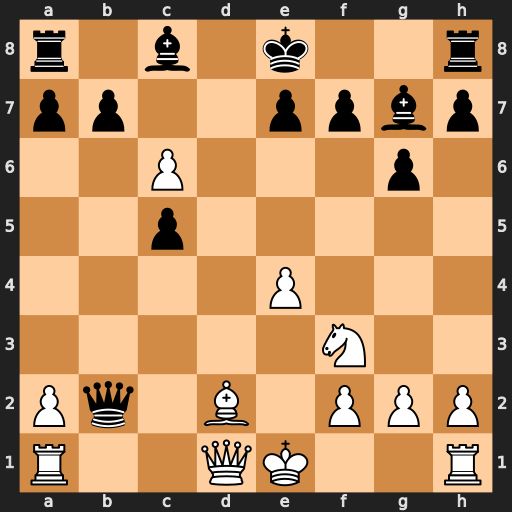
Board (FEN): r1b1k2r/pp2ppbp/2P3p1/2p5/4P3/5N2/Pq1B1PPP/R2QK2R
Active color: w
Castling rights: KQkq
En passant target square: -
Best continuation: Rb1 Qxa2 cxb7 Bxb7 Rxb7